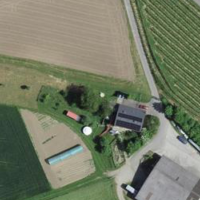
EUNIS habitat code: 55
Species observed at this site:
Prunus spinosa